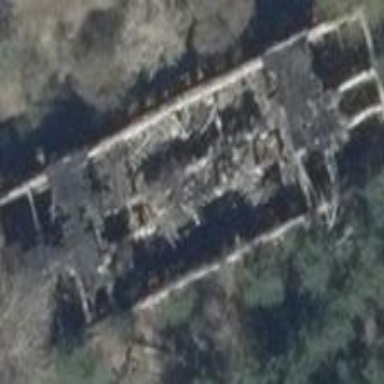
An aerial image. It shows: Ruins of building.